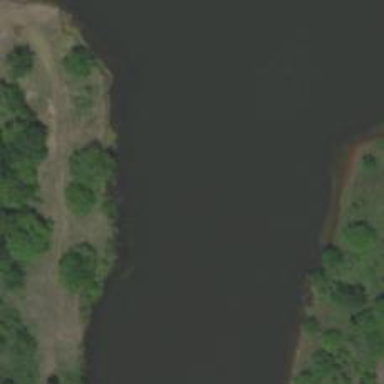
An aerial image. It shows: Dam across waterway.